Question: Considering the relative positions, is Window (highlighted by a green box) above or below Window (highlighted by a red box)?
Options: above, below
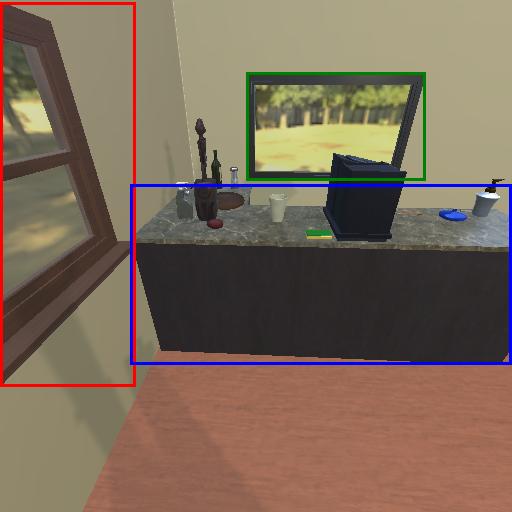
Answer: above